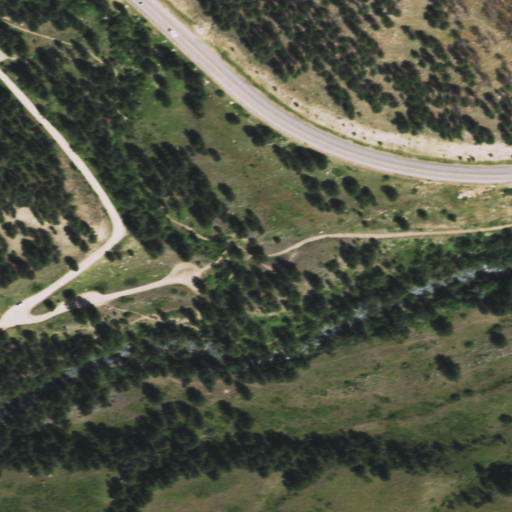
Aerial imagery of valley in Wyoming named Mosier Gulch containing evergreen forest, woody wetlands, shrub, open development, low intensity development, grassland, and medium intensity development